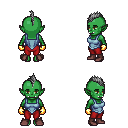
a pixel art fantasy rpg character, female body template, orc, green skin, blue vest, red pants, gray mohawk hairstyle, gold gloves, maroon shoes, four views (front, back, left, right), 2x2 character sprite sheet, small pixel art, hard edges, no anti-aliasing